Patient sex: M
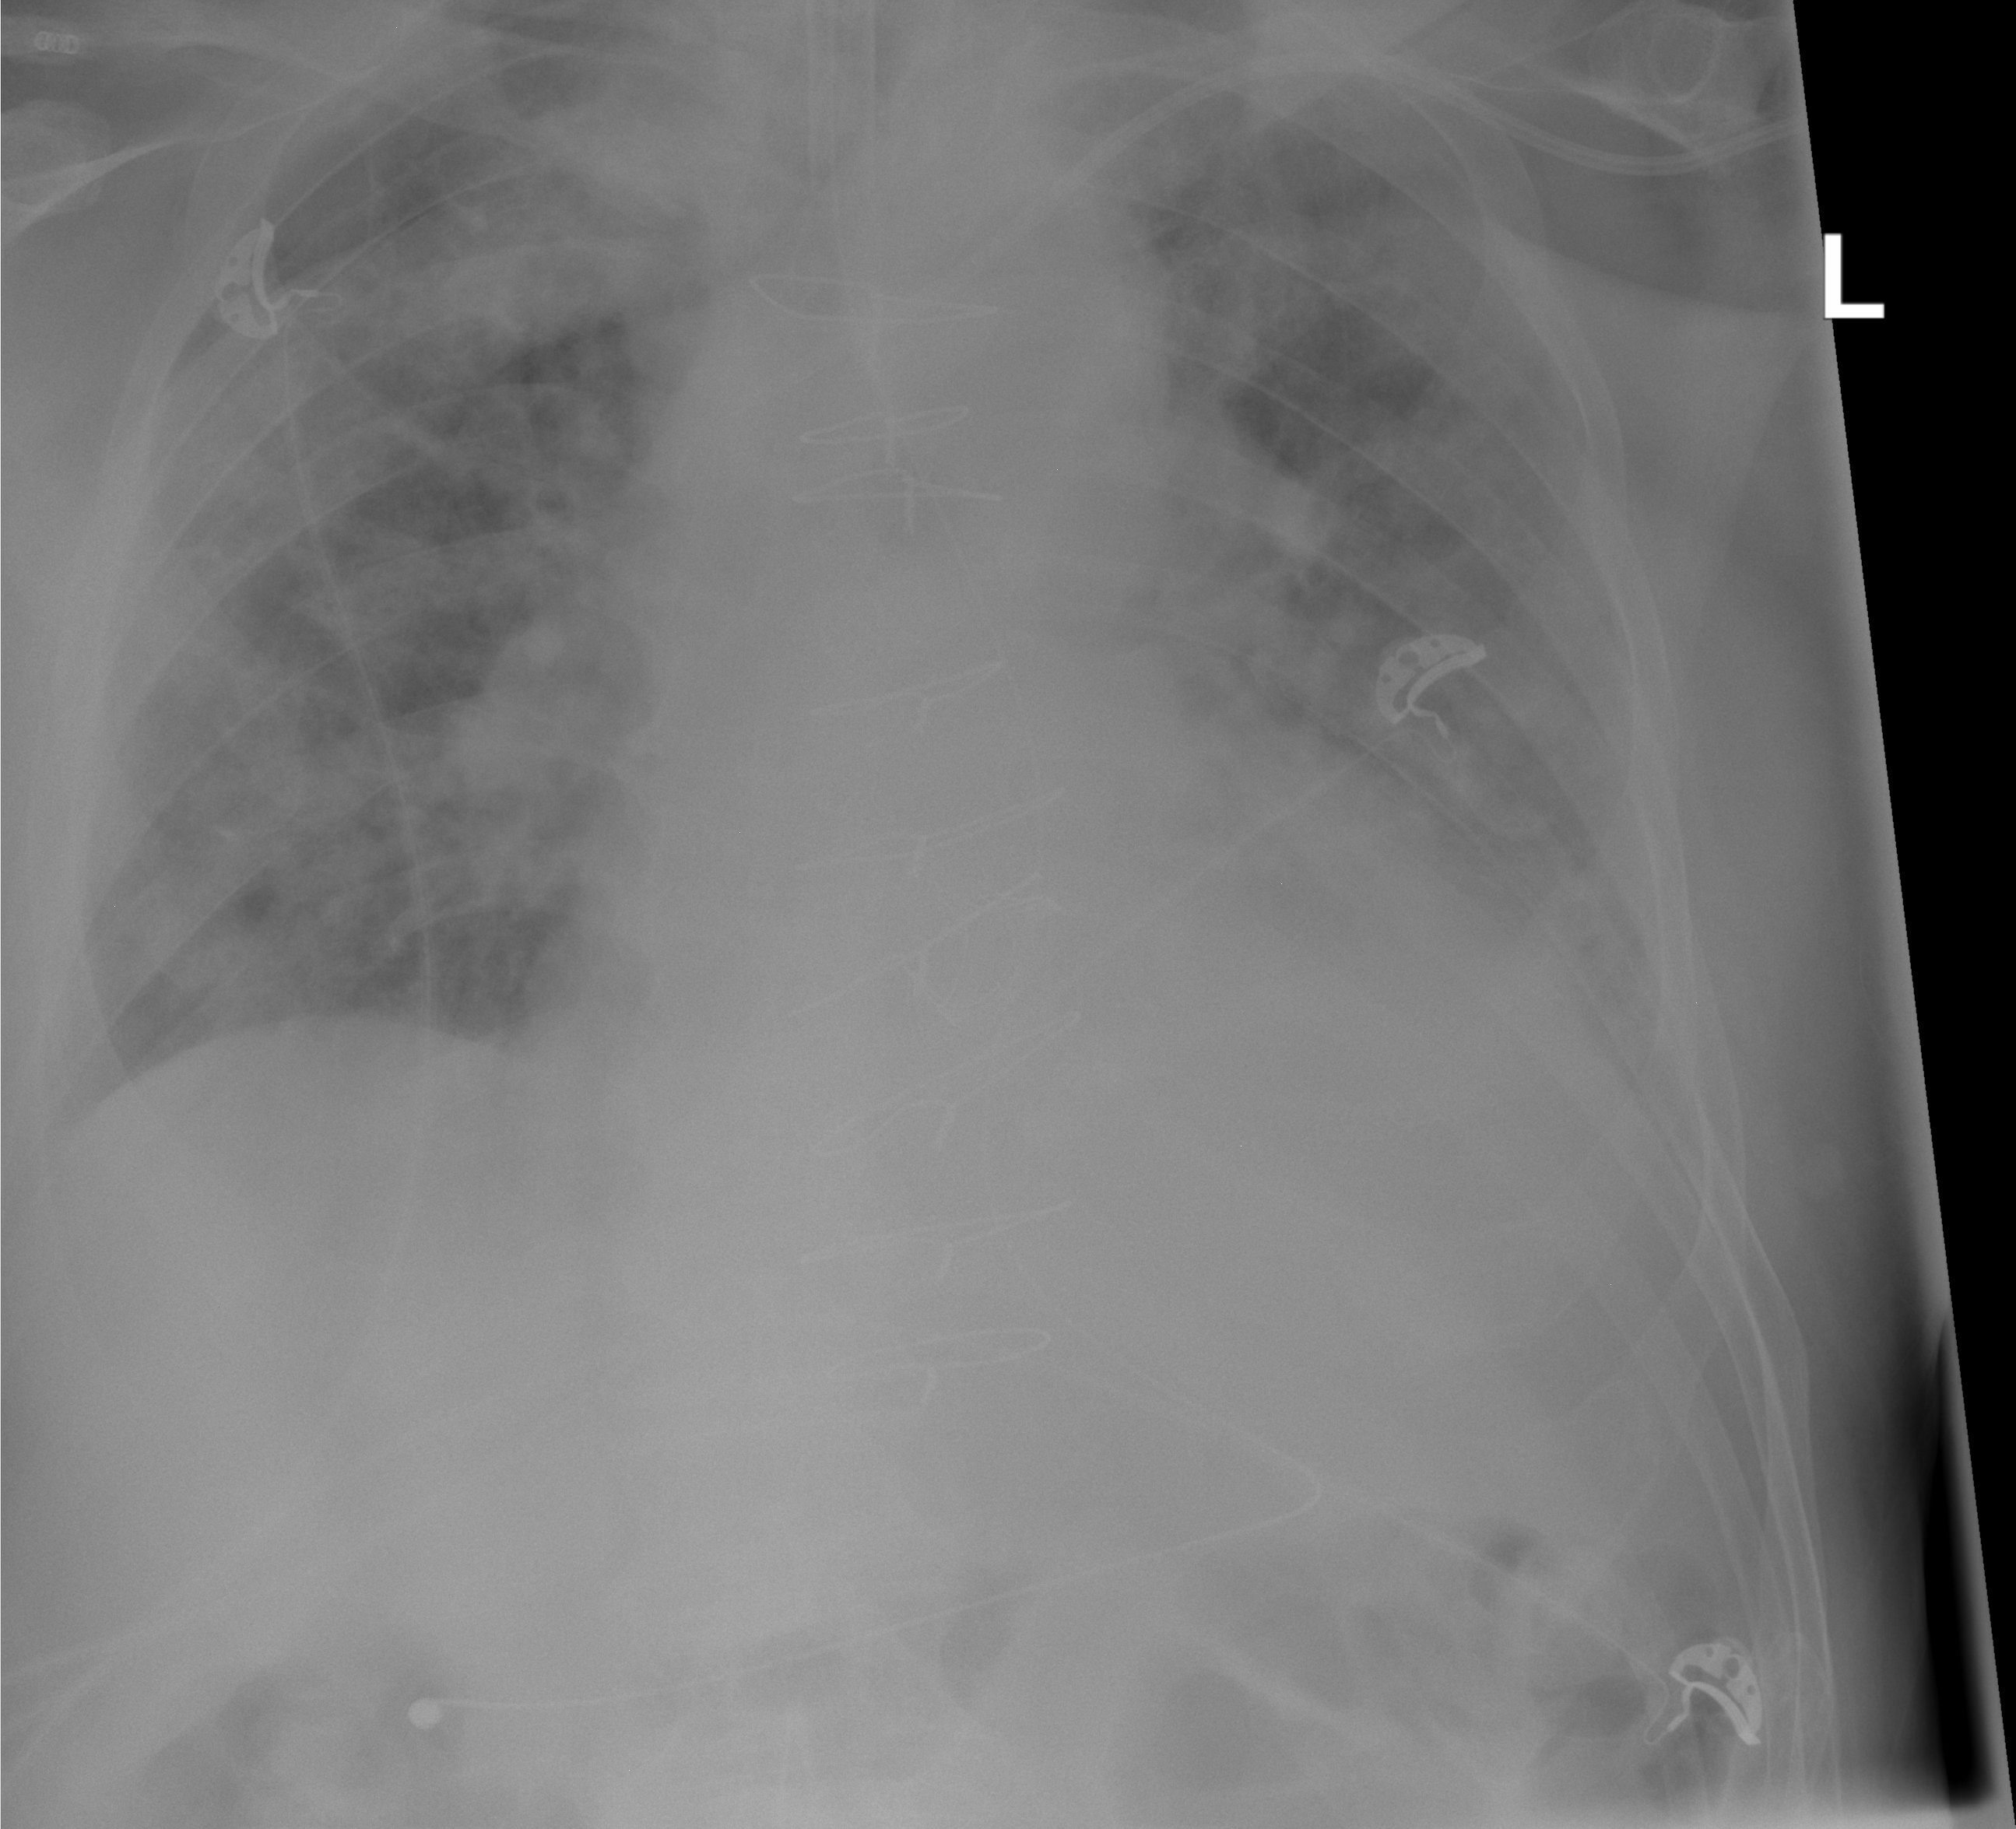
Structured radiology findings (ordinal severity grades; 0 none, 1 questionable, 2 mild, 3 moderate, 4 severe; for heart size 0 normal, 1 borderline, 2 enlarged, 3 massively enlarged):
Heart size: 2
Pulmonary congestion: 3
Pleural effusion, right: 0
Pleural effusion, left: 2
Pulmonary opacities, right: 2
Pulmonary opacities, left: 2
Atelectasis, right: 2
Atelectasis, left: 2